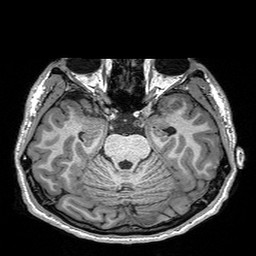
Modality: T1w
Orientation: coronal
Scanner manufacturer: siemens
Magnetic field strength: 3 T
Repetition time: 2.3 s